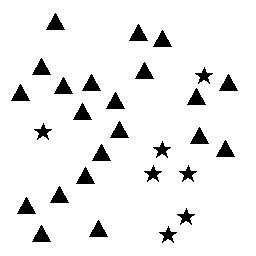
Squares: 0
Triangles: 21
Stars: 7
Total shapes: 28